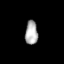
Tissue: lung
Cell type: Others
Senescence score: 0.226
Nuclear area (px): 292
Mean DAPI intensity: 174.151